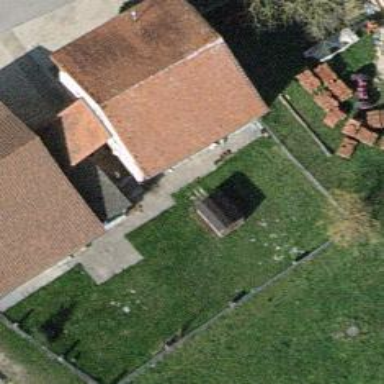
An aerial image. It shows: Detached building.